Interaction volume radius: 5 \u00c5
Interaction volume height: 10 \u00c5
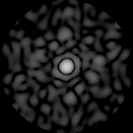
Disorder parameter: 0.8494